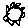
Label: sun